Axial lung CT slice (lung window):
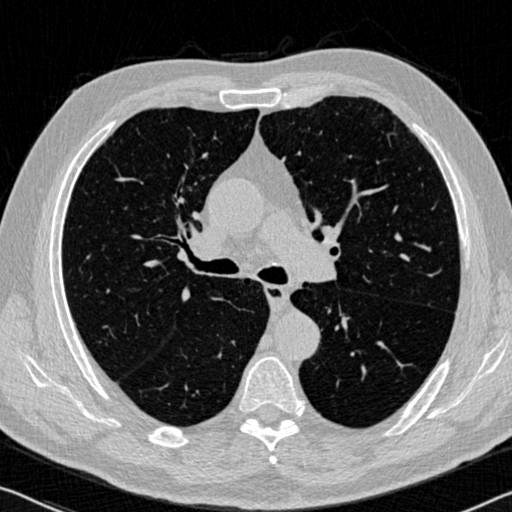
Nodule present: no